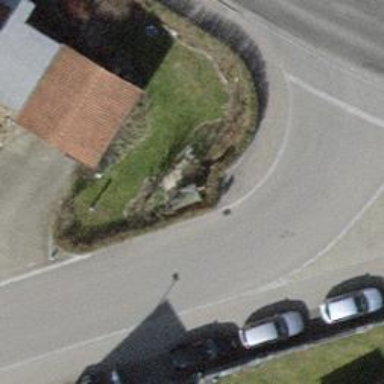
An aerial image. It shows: Hedge acting as barrier.